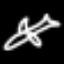
Label: airplane